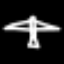
Label: airplane